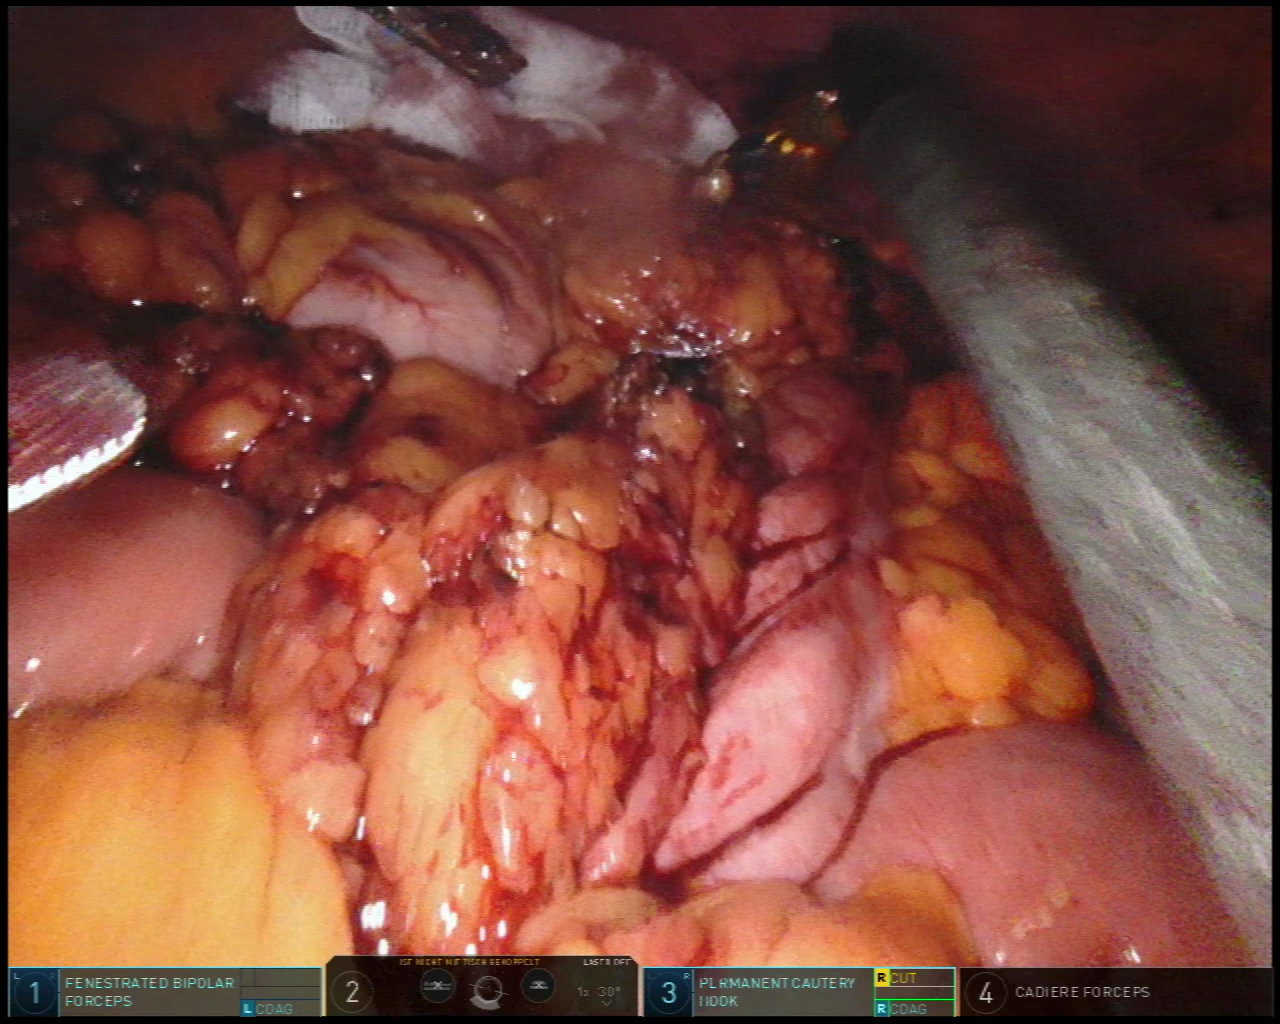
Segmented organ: stomach
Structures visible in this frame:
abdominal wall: yes
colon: yes
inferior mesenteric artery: no
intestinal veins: no
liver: no
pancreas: no
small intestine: yes
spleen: no
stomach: yes
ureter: no
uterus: no
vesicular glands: no